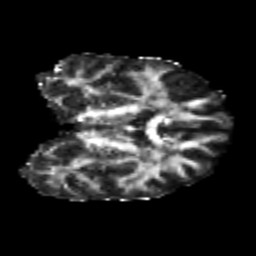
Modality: FA
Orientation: coronal
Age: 23
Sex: male
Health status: healthy
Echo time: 0.074 s